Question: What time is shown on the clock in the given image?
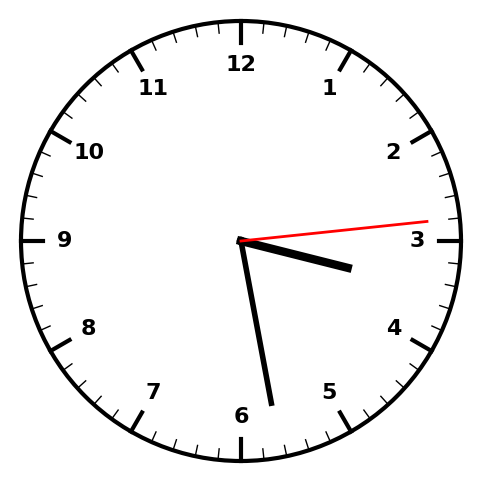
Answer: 03:28:14